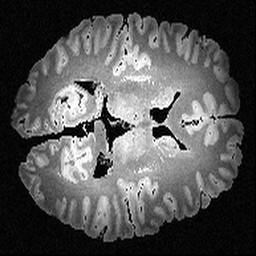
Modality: FLASH
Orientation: coronal